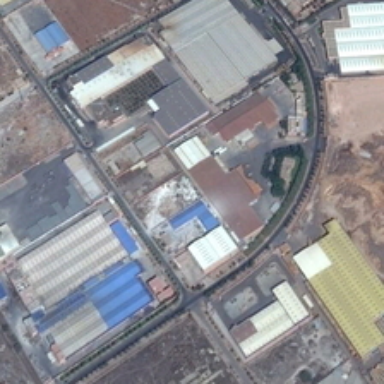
Many buildings and some green trees are in two sides of a road in an industrial area .